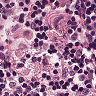
Metastatic tissue present: no